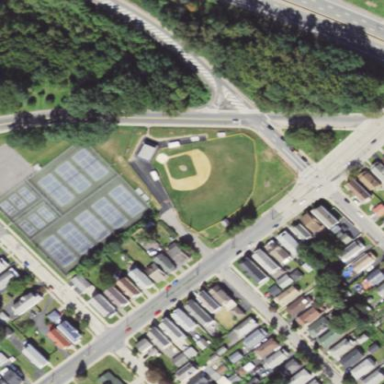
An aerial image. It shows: Baseball pitch for leisure and sports activities.